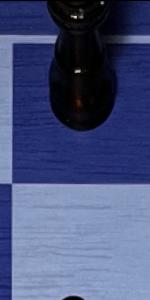
Label: Empty